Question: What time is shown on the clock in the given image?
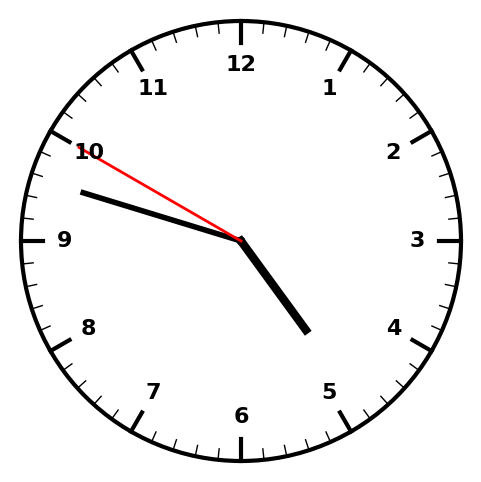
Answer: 04:47:50